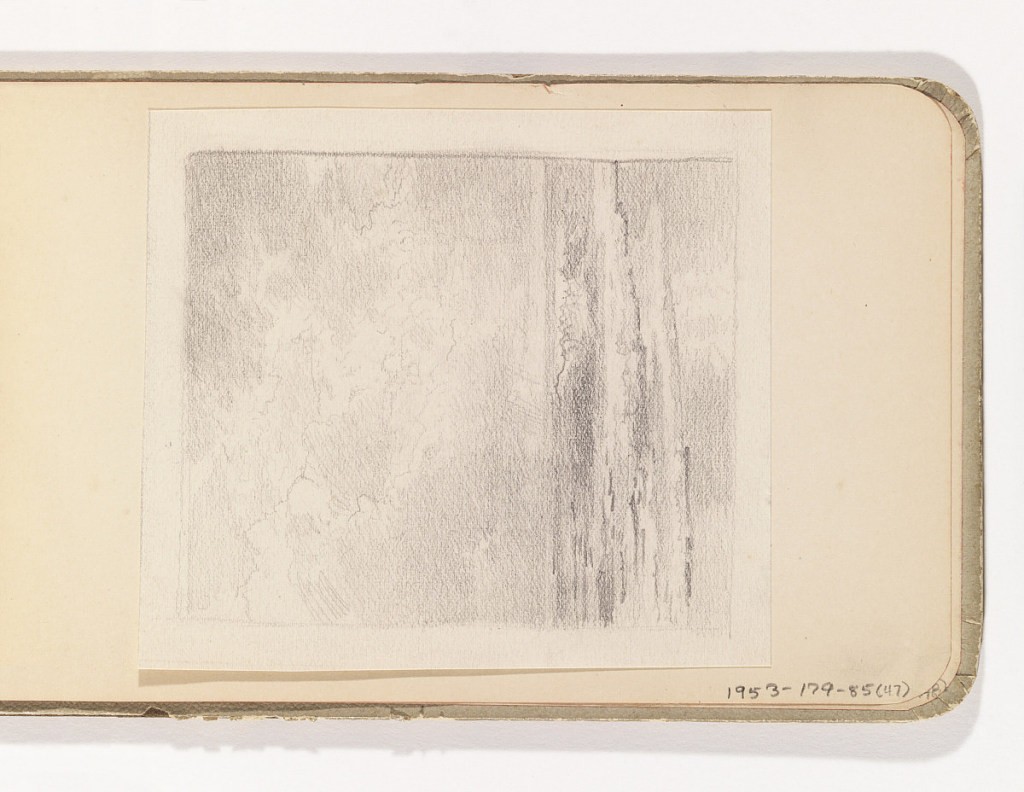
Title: Sea Lapping on Beach
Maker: William Trost Richards, American, 1833–1905
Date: late 19th century
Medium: Graphite on light cream-colored heavy textured paper, mounted
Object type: Album page
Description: Calm sea with waves lapping on shore.